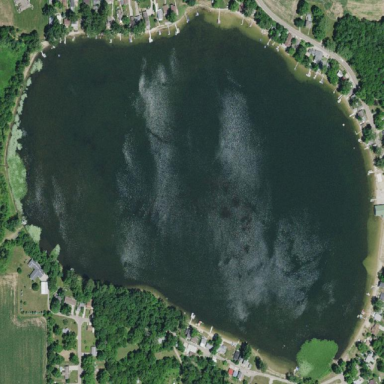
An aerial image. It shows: Lake with natural water.